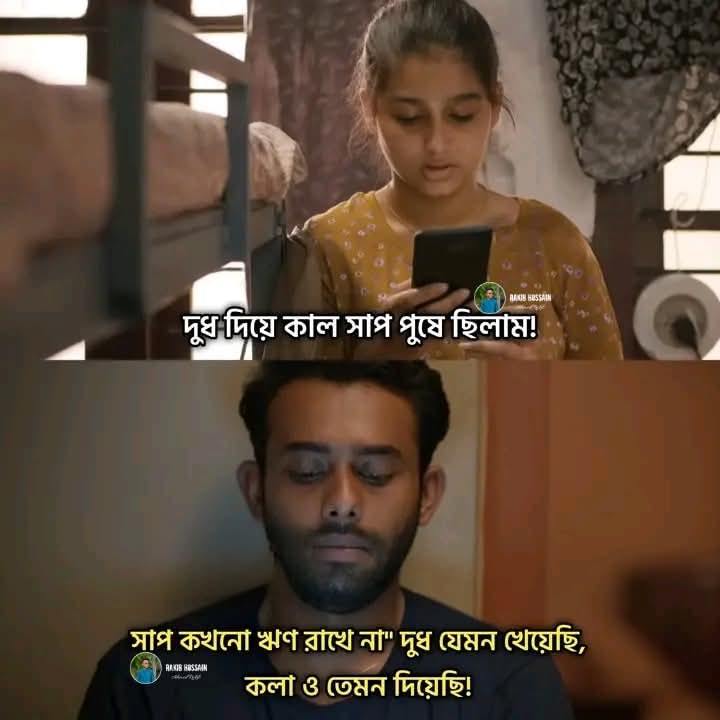
Text: দুধ দিয়ে কাল সাপ পুষে ছিলাম!
সাপ কখনো ঋণ রাখে না" দুধ যেমন খেয়েছি, কলা ও তেমন দিয়েছি!

Label: Non Hate